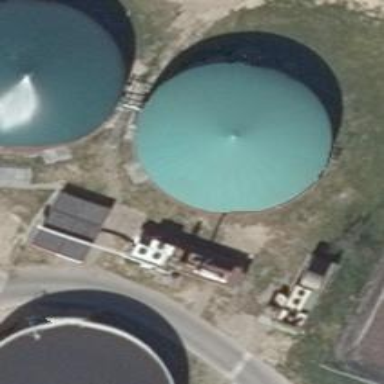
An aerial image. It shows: Storage tank that is man-made.